Field crop: maize
Growth stage: 2
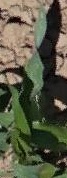
Species: maize